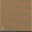
Piece: xx